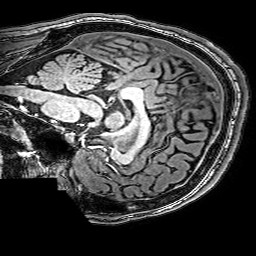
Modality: T1w
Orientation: sagittal
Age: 26
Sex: male
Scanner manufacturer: philips
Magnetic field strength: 3 T
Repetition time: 0.009 s
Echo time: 0.0035 s